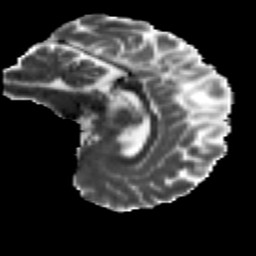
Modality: MD
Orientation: sagittal
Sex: male
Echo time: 0.114 s